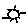
Label: sun